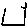
Label: square